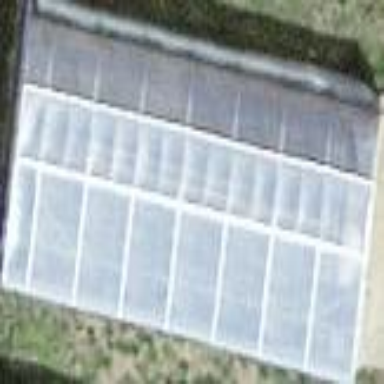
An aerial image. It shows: Greenhouse.